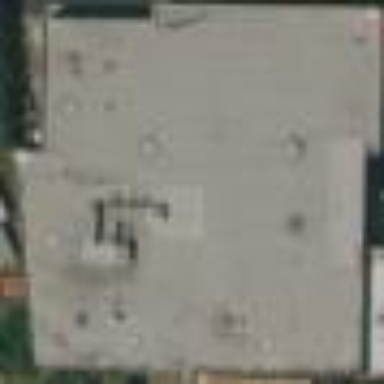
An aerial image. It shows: Building.